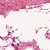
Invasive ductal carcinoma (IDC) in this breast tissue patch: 0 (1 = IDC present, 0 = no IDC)